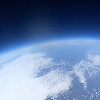
Label: cloud